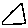
Label: triangle